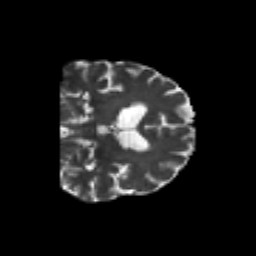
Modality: T2w
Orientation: coronal
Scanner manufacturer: siemens
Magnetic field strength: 3 T
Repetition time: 6.8 s
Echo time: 0.093 s